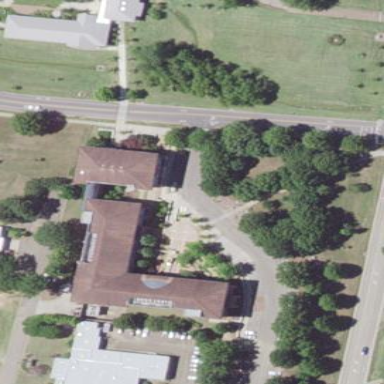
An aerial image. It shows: University building.